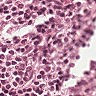
Metastatic tissue present: no